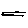
Label: line